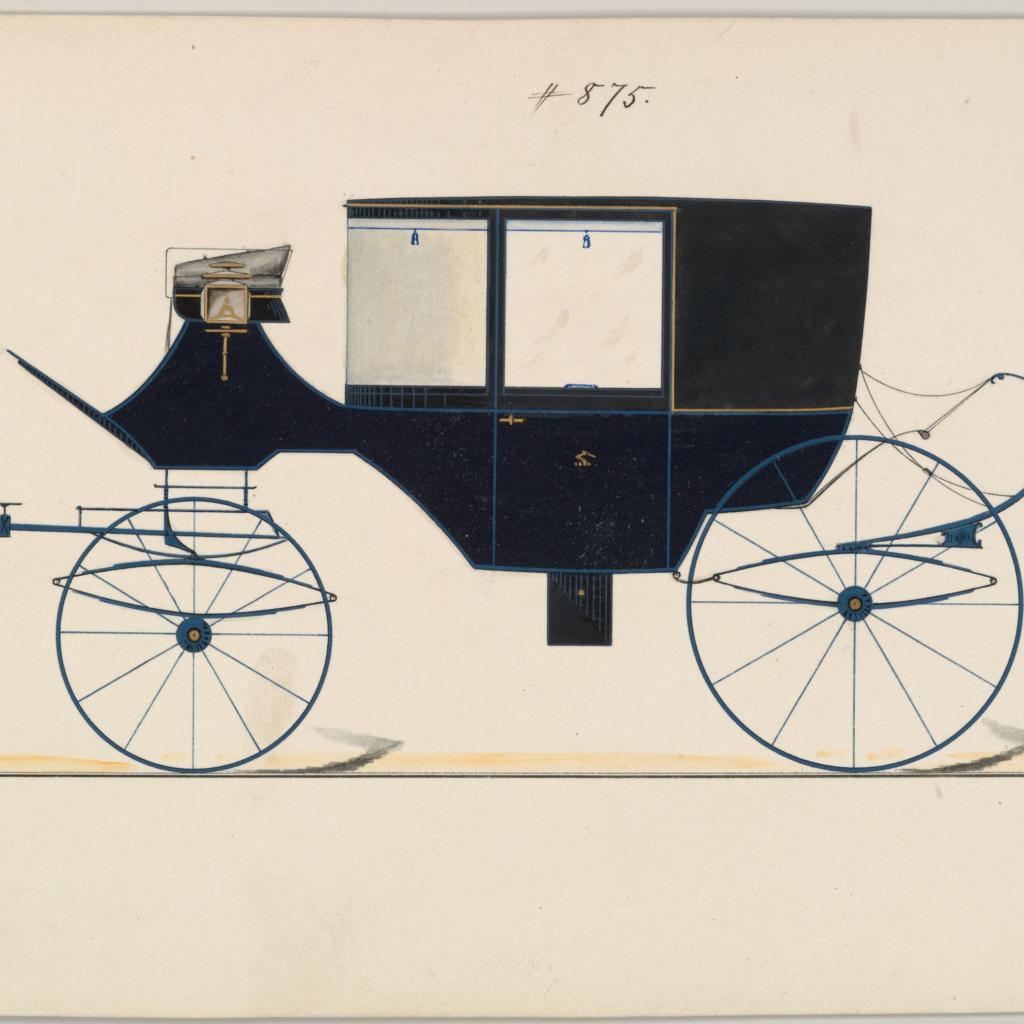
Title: Design for Coupé, no. 875
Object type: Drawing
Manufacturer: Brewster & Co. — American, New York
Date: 1850–70
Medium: Pen and black ink, watercolor and gouache with gum arabic and metallic ink
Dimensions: sheet: 6 x 8 3/4 in. (15.2 x 22.2 cm)
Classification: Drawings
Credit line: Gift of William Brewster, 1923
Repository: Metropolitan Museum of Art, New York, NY